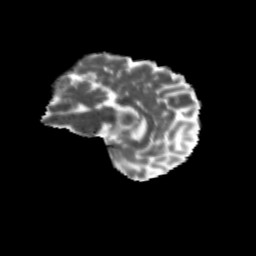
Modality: MD
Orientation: sagittal
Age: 56
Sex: female
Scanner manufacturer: siemens
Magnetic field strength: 3 T
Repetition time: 4.71 s
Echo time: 0.0906 s